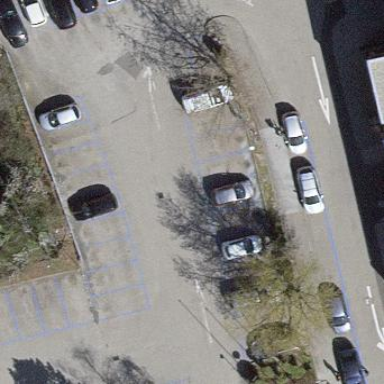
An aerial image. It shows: Parking area with surface.